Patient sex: F
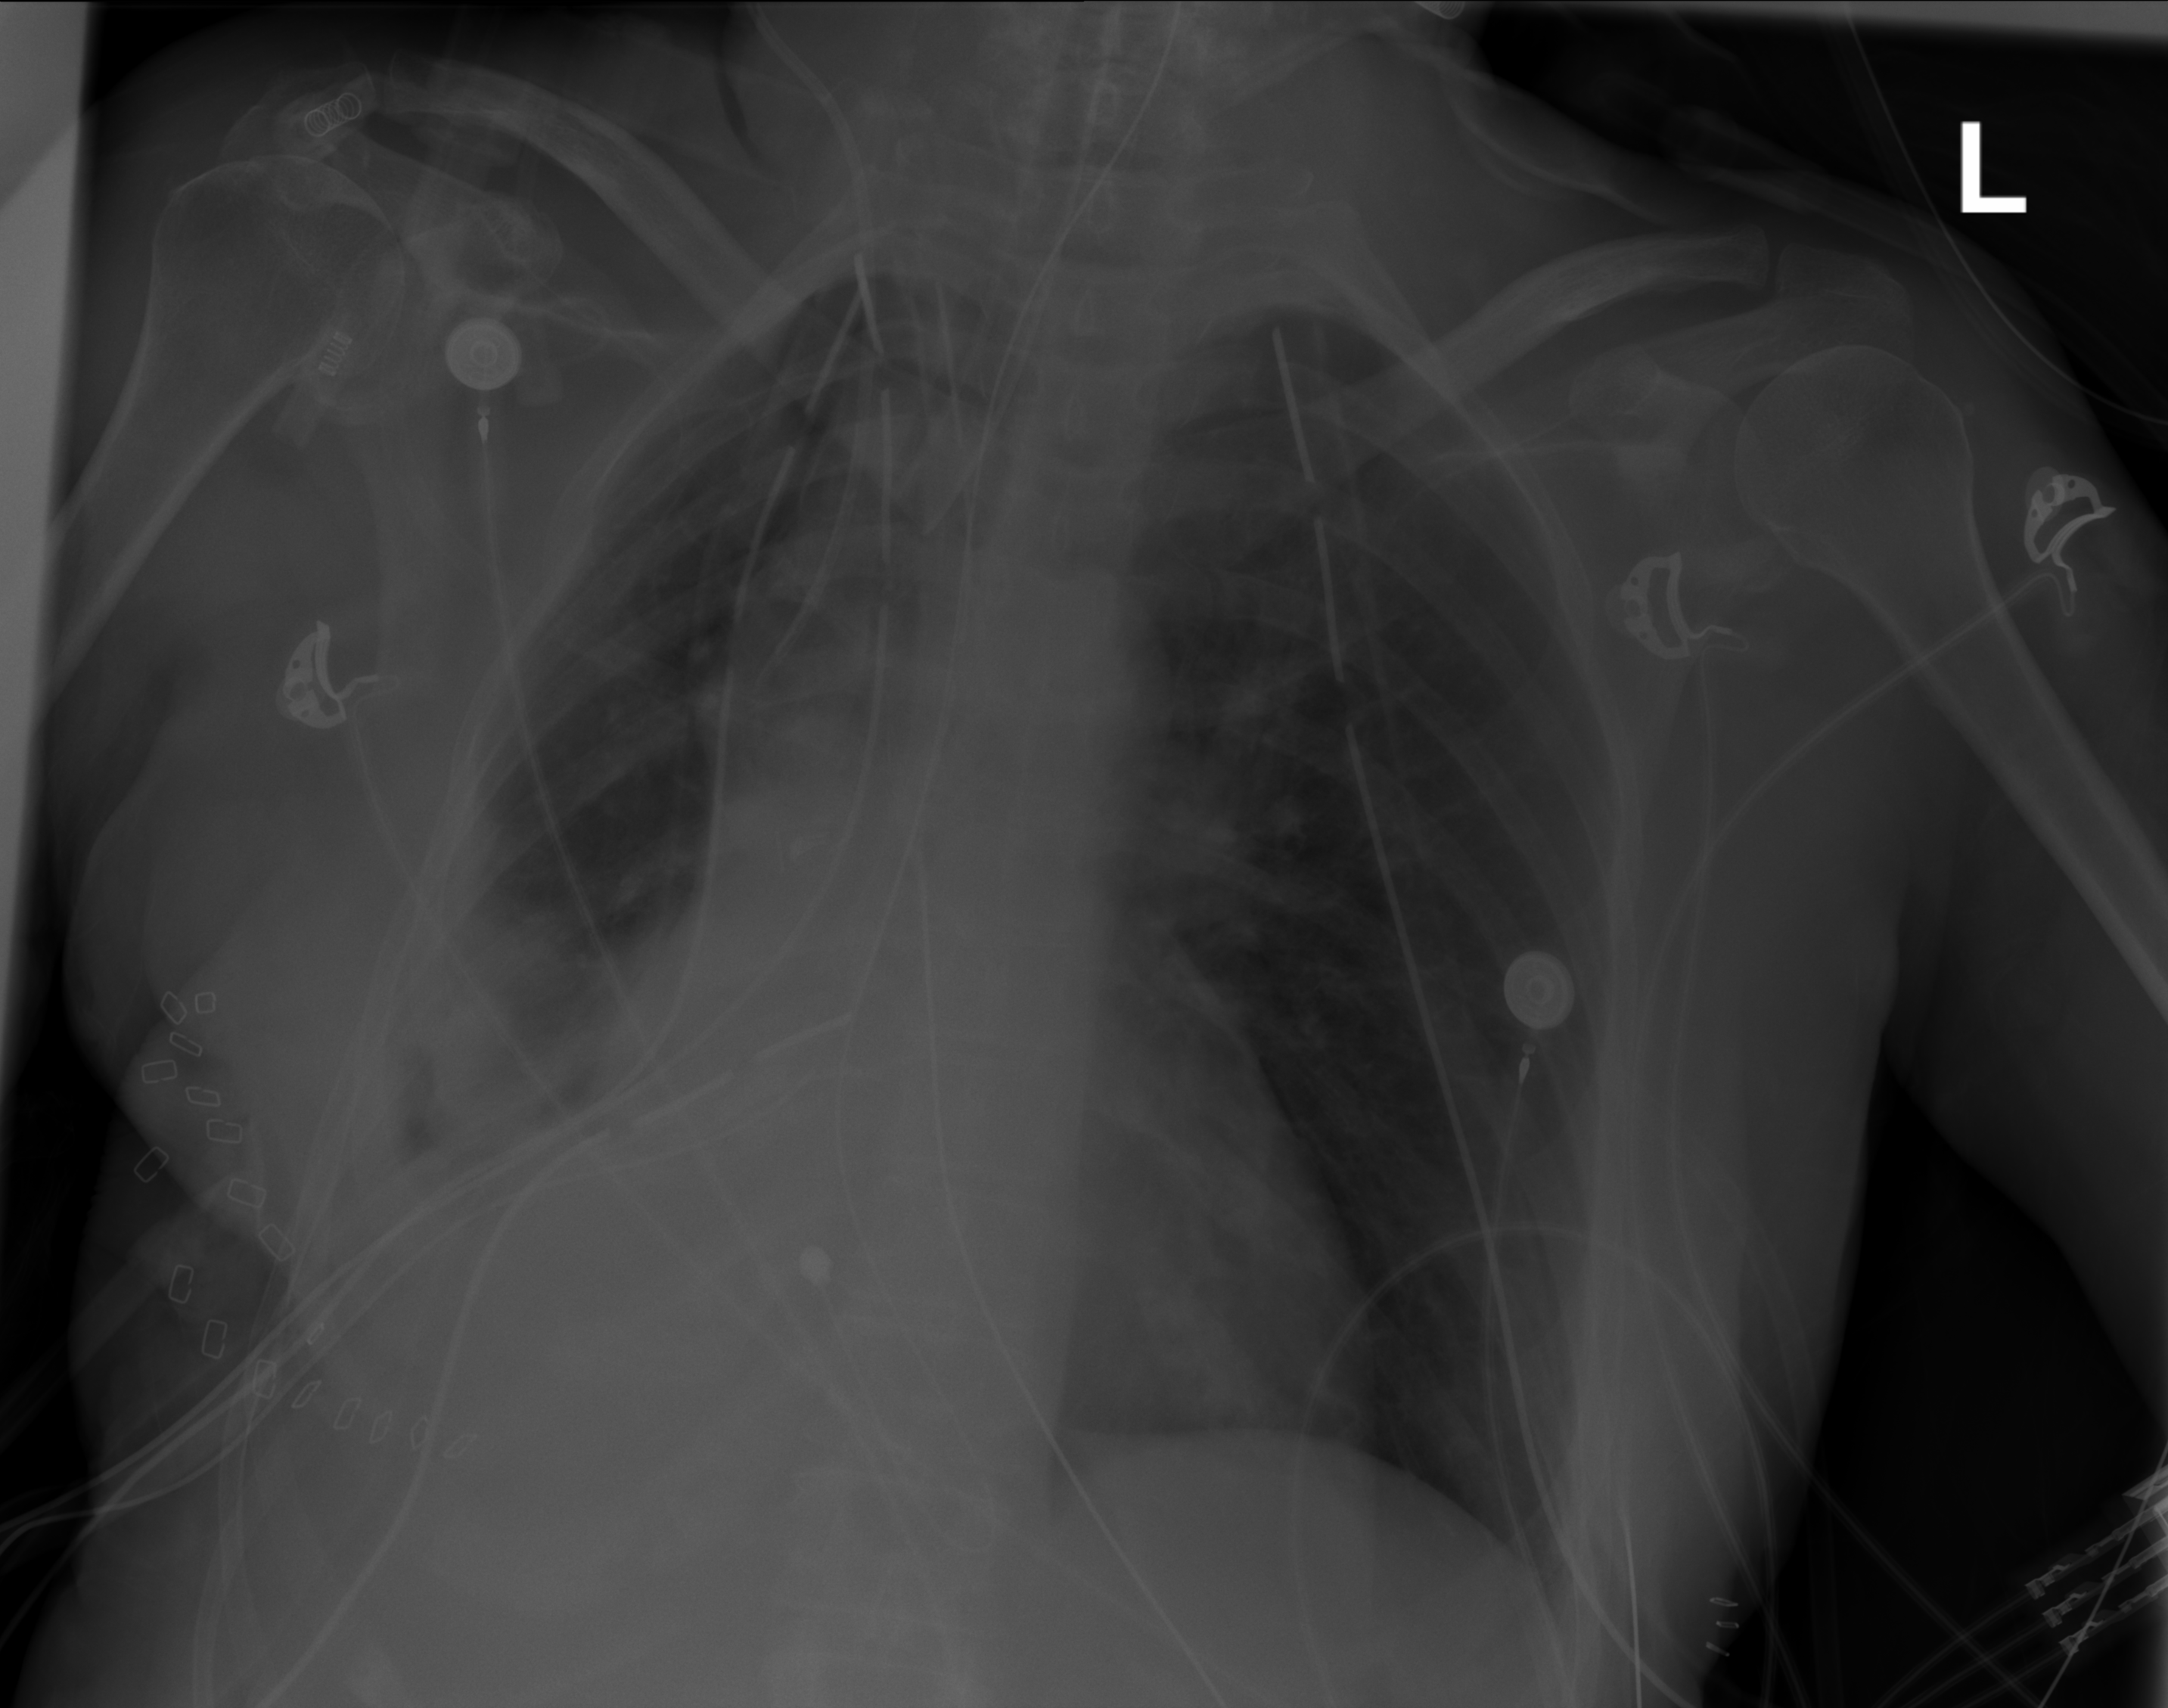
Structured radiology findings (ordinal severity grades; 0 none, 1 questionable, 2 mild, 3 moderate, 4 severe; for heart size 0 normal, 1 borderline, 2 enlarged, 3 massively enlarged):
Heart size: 0
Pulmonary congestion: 0
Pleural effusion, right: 2
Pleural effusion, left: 0
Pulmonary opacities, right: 2
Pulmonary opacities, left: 0
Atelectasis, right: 4
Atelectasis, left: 0